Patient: sex F, age 46
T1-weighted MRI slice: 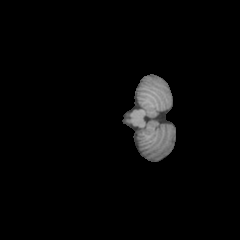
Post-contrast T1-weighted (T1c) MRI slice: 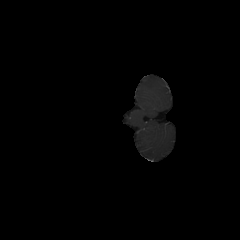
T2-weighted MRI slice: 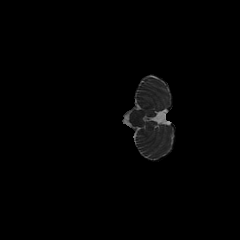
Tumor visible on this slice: no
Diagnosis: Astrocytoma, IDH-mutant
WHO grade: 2